Milling tool wear sample.
Tool blade image: 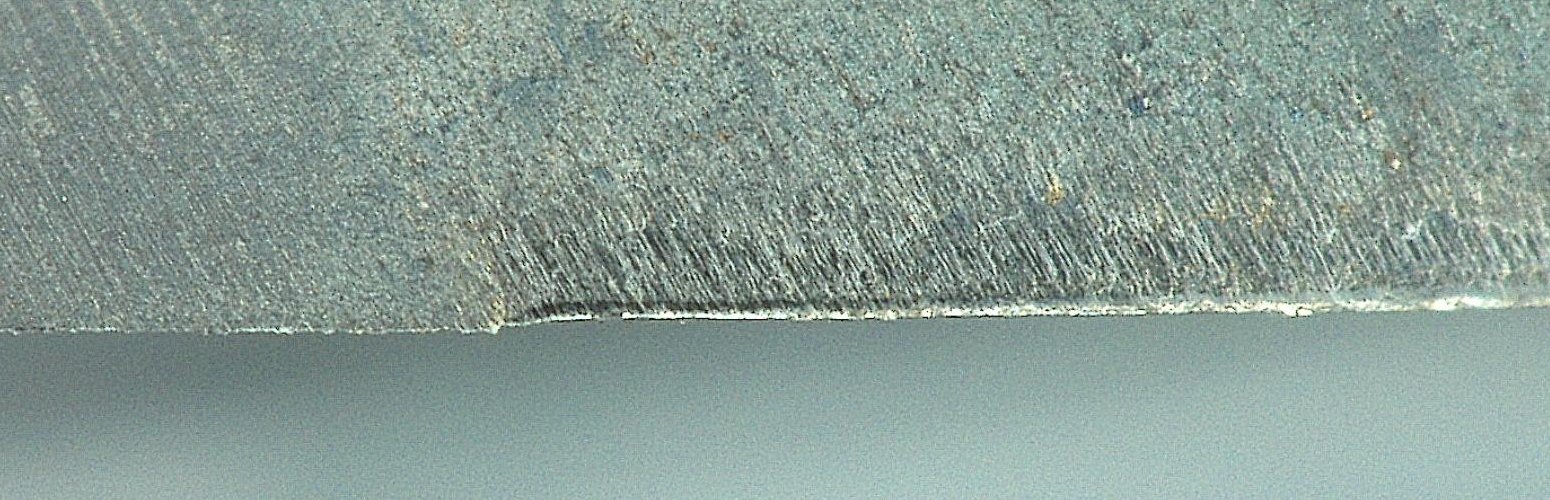
Chip image: 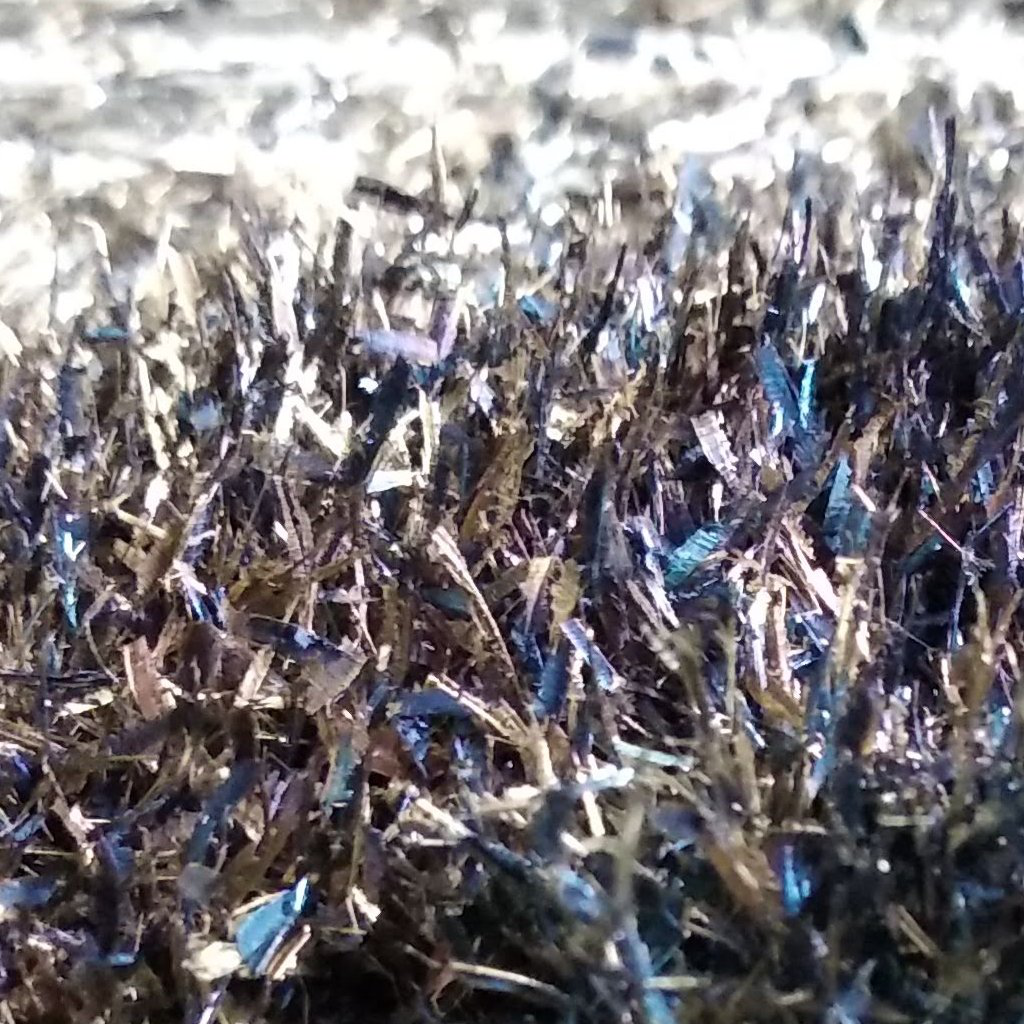
Workpiece image: 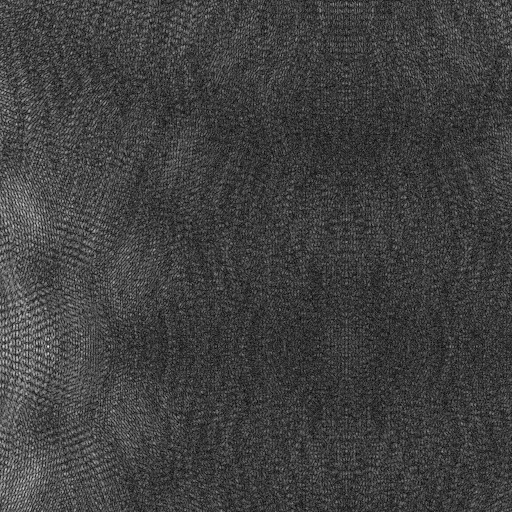
Tool wear state: sharp
Gaps: 14.62
Flank wear: 58.69
Overhang: 11.11
Force-signal Mel-spectrograms (X, Y, Z axes): 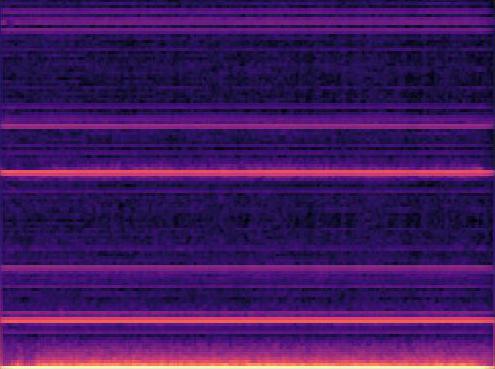 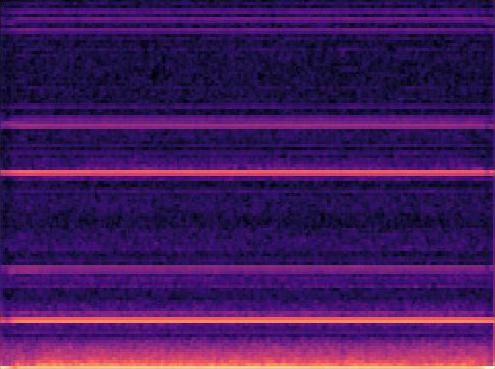 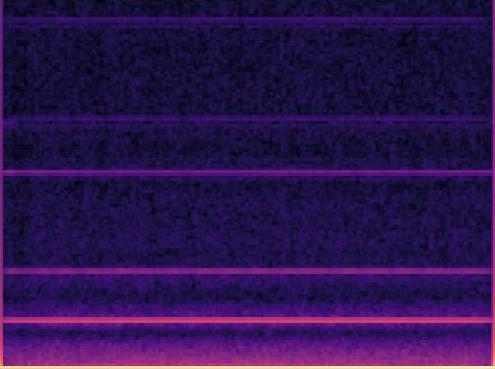
Force-signal scalograms (X, Y, Z axes): 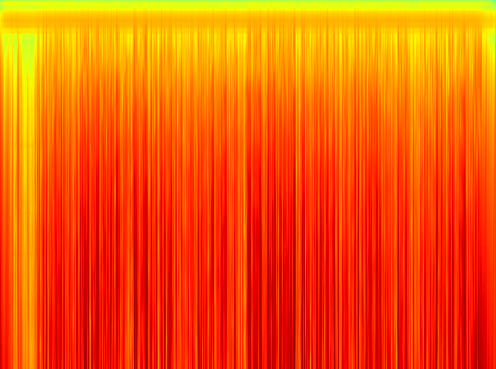 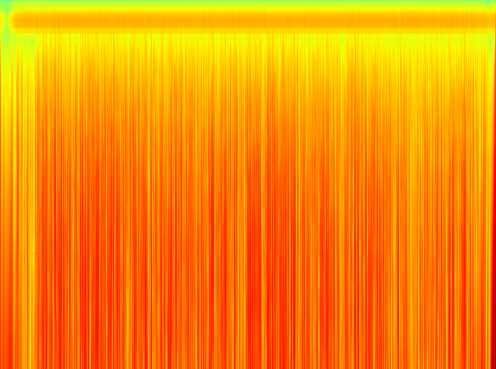 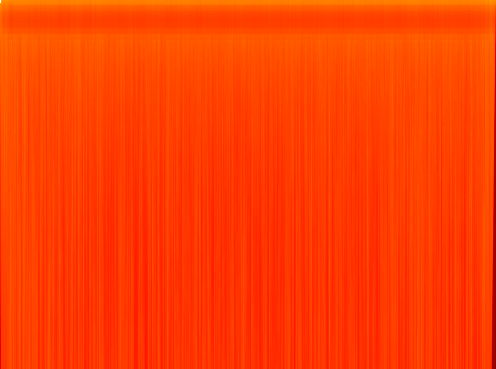
Force phase: initial_break_in_wear